Question:
The h1 with the border:
'''
h1 {
font-size: 2.125em;
border-bottom: 1px solid #aaa;
width: 100%;
display: block;
}
'''
The float-right "Contents":
'''
div {
float: right;
clear: right;
margin-bottom: .5em;
padding: .5em 0 .8em 1.4em;
background: transparent;
max-width: 20em;
}
'''
How do I remove the lines piercing the Contents section to the right?
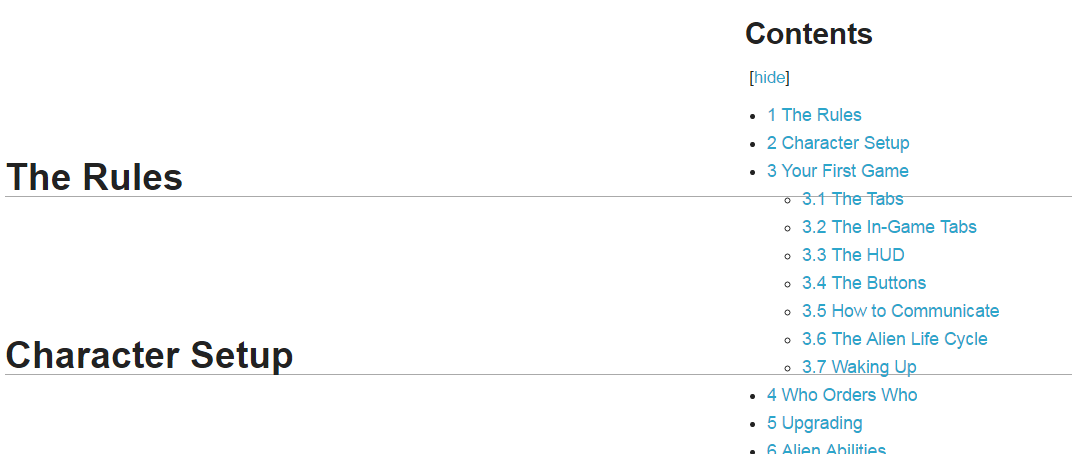
Answer: If you want to remove the lines where the contents begin you can just add 'background: #fff;' to contents div style.
And if border-bottom must be only under "The Rules" and "Character Setup" you can use 'text-decoration: underline;' instead of 'border-bottom: 1px solid #aaa;' or wrap every h1 in div and add to wrapped h1 'display: inline-block;'